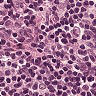
Metastatic tissue present: no